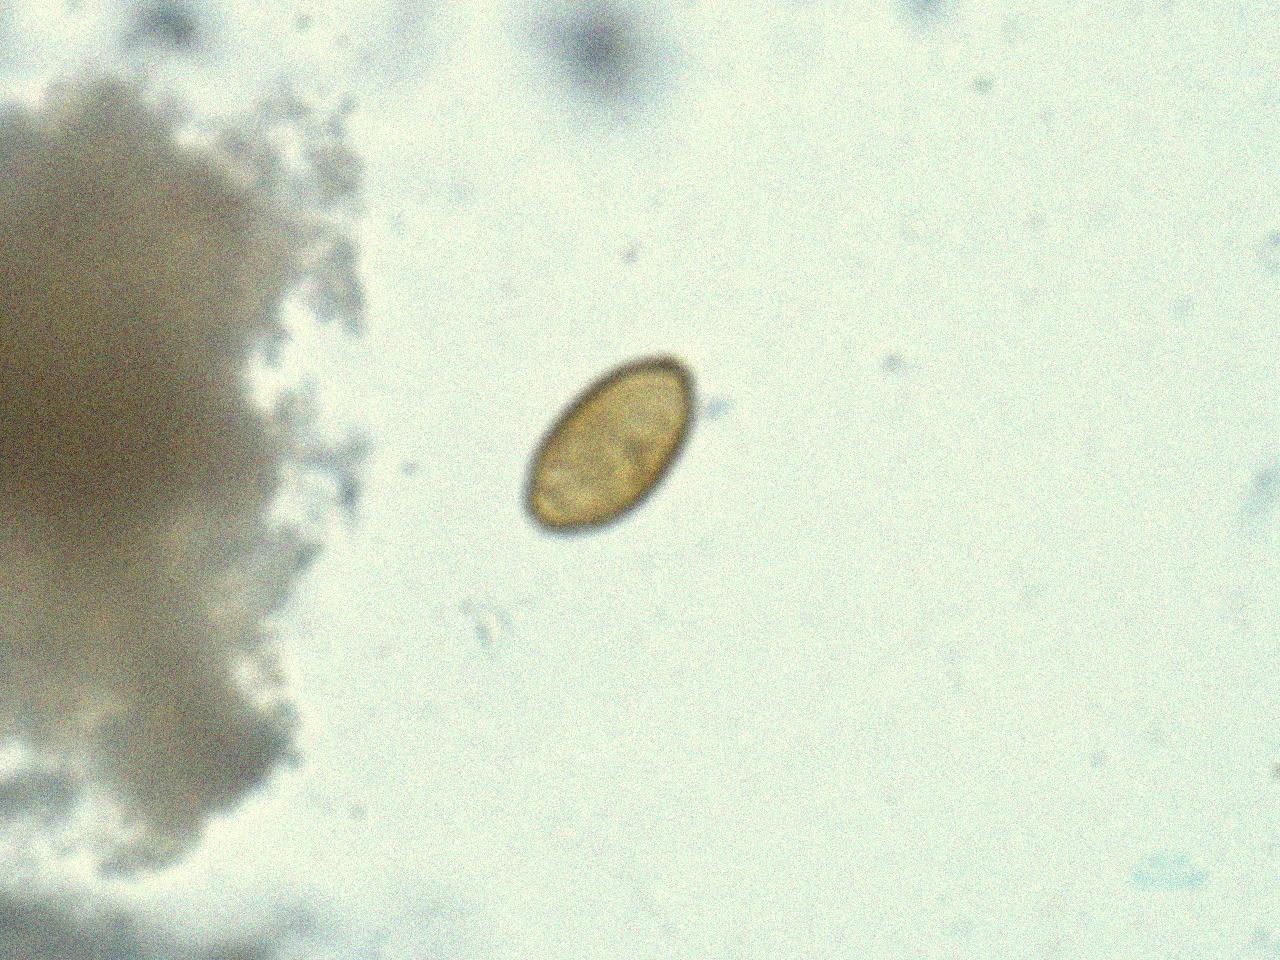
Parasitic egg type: Trichuris trichiura